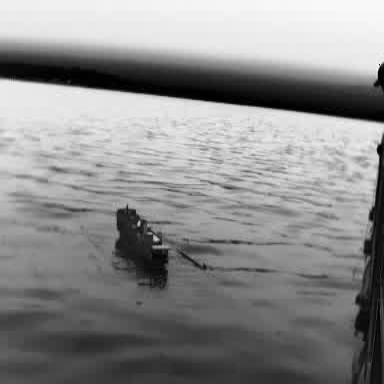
There is a container_ship in the infrared image.